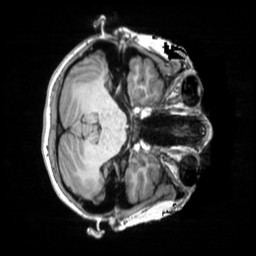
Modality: T1w
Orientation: axial